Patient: sex M, age 71
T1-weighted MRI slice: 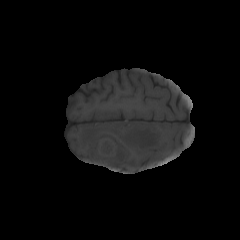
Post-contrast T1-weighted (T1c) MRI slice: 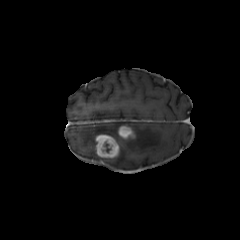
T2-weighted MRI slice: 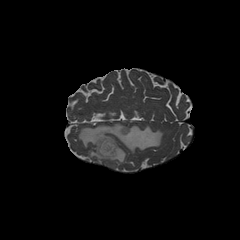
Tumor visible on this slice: yes
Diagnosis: Glioblastoma, IDH-wildtype
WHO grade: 4